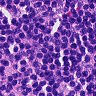
Metastatic tissue present: no